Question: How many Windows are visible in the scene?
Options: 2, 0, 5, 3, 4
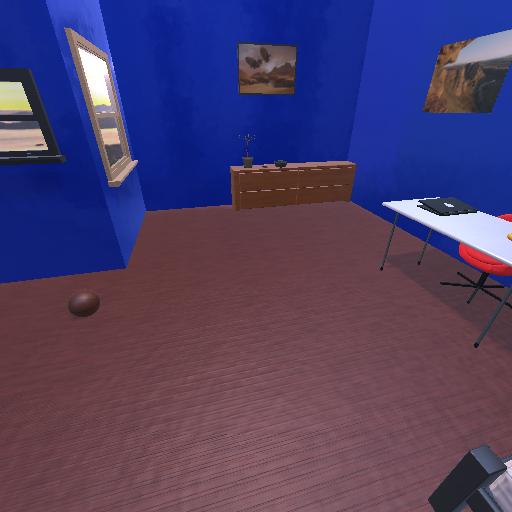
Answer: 2